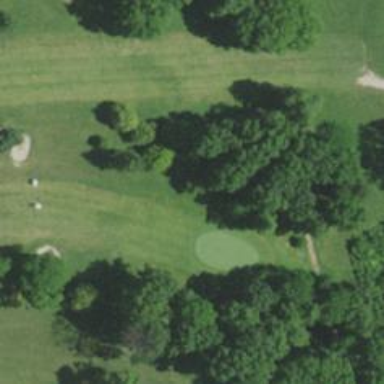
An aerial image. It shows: View of golf hole.